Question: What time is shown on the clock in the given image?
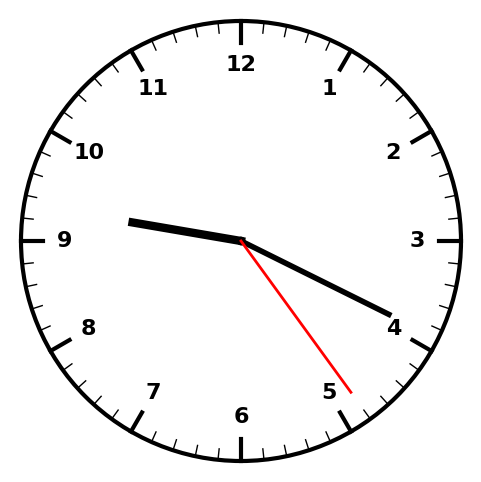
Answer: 09:19:24